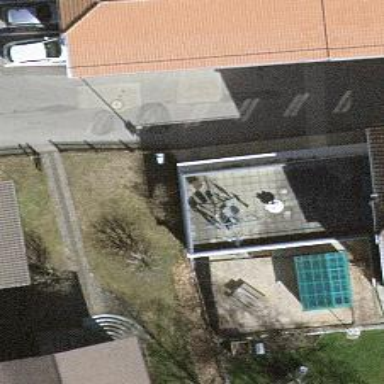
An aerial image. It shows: Building with flat roof.